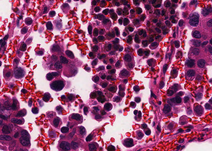
Tumor epithelial tissue: yes
Tumor-associated stroma tissue: yes
Normal tissue: no